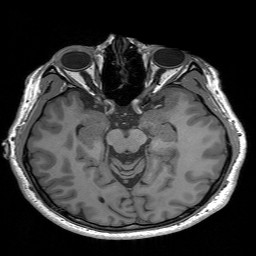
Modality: T1w
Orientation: coronal
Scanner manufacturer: siemens
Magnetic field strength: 3 T